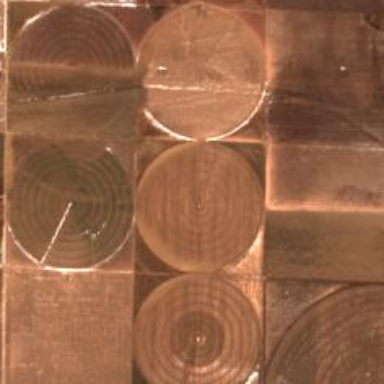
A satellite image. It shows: Farmland with pivot irrigation system.